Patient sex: M
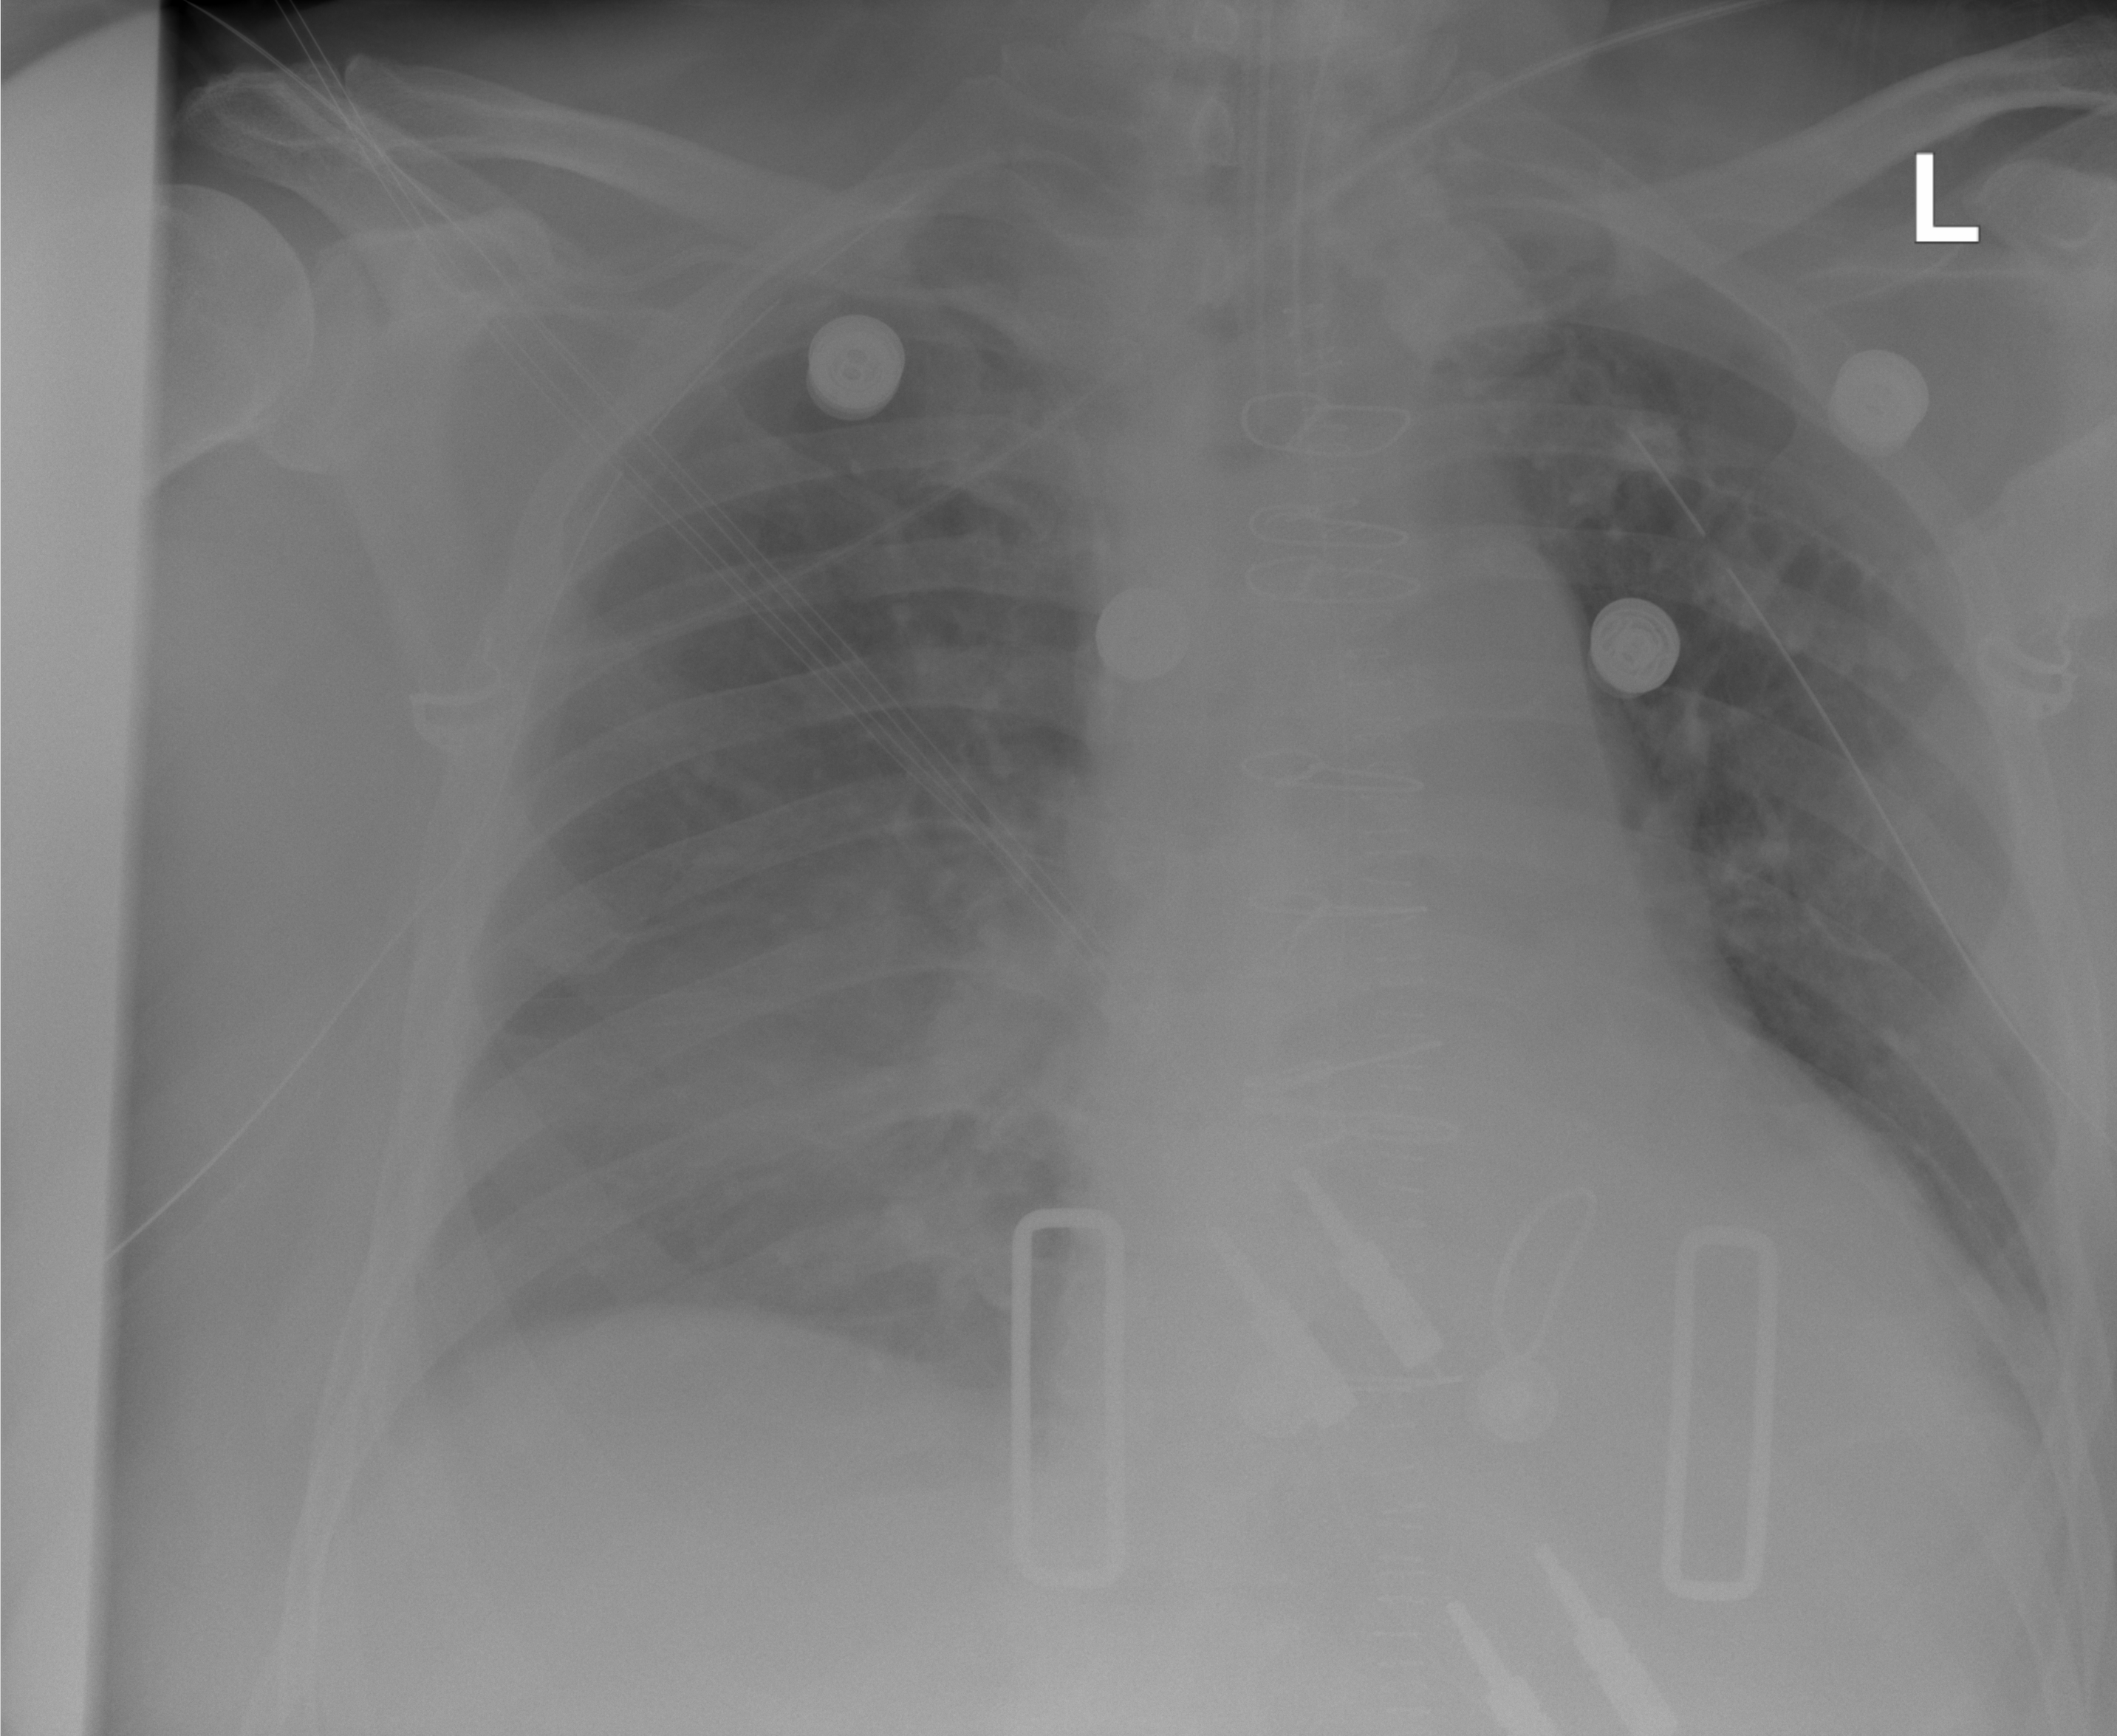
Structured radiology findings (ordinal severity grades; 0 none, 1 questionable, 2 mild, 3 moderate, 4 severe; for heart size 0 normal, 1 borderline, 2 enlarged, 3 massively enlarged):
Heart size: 2
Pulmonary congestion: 2
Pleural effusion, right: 1
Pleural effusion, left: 2
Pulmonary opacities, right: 1
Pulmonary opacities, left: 0
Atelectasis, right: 2
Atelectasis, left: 0